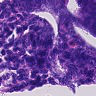
Metastatic tissue present: no